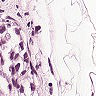
Metastatic tissue present: yes